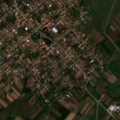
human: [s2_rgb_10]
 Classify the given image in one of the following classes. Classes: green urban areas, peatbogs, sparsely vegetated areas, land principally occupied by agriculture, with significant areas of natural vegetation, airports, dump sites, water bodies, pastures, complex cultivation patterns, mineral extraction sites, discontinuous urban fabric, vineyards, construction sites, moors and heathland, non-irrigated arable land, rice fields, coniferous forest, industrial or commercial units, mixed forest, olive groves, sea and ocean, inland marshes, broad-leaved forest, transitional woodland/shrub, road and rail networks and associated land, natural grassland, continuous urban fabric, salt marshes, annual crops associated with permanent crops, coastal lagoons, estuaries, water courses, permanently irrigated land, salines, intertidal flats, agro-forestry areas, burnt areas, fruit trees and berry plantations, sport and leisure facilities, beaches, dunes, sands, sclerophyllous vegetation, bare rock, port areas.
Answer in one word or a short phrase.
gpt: discontinuous urban fabric, non-irrigated arable land, pastures, complex cultivation patterns